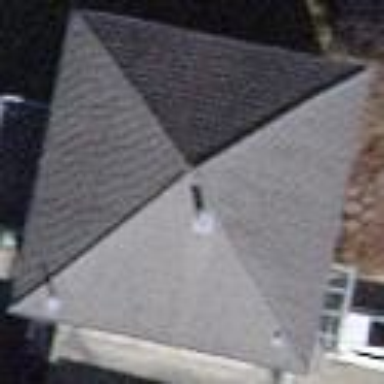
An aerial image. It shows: House with pyramidal roof shape.